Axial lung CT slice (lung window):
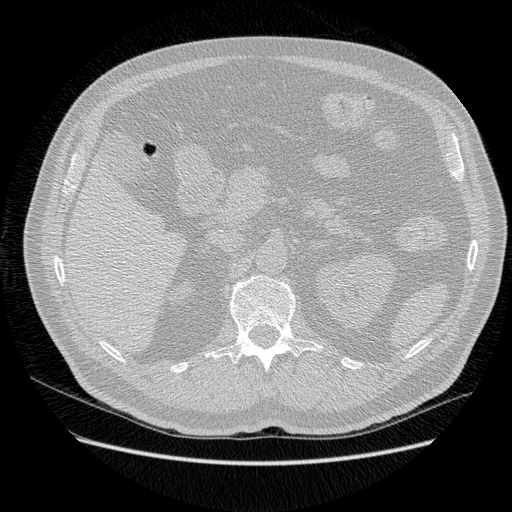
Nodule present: no